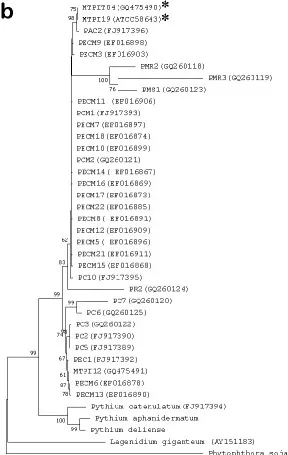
The phylogenetic tree was generated using neighbour-joining (NJ) analysis. Based on 10 000 replicates of bootstrap. ITS region.
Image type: chart (chart)